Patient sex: M
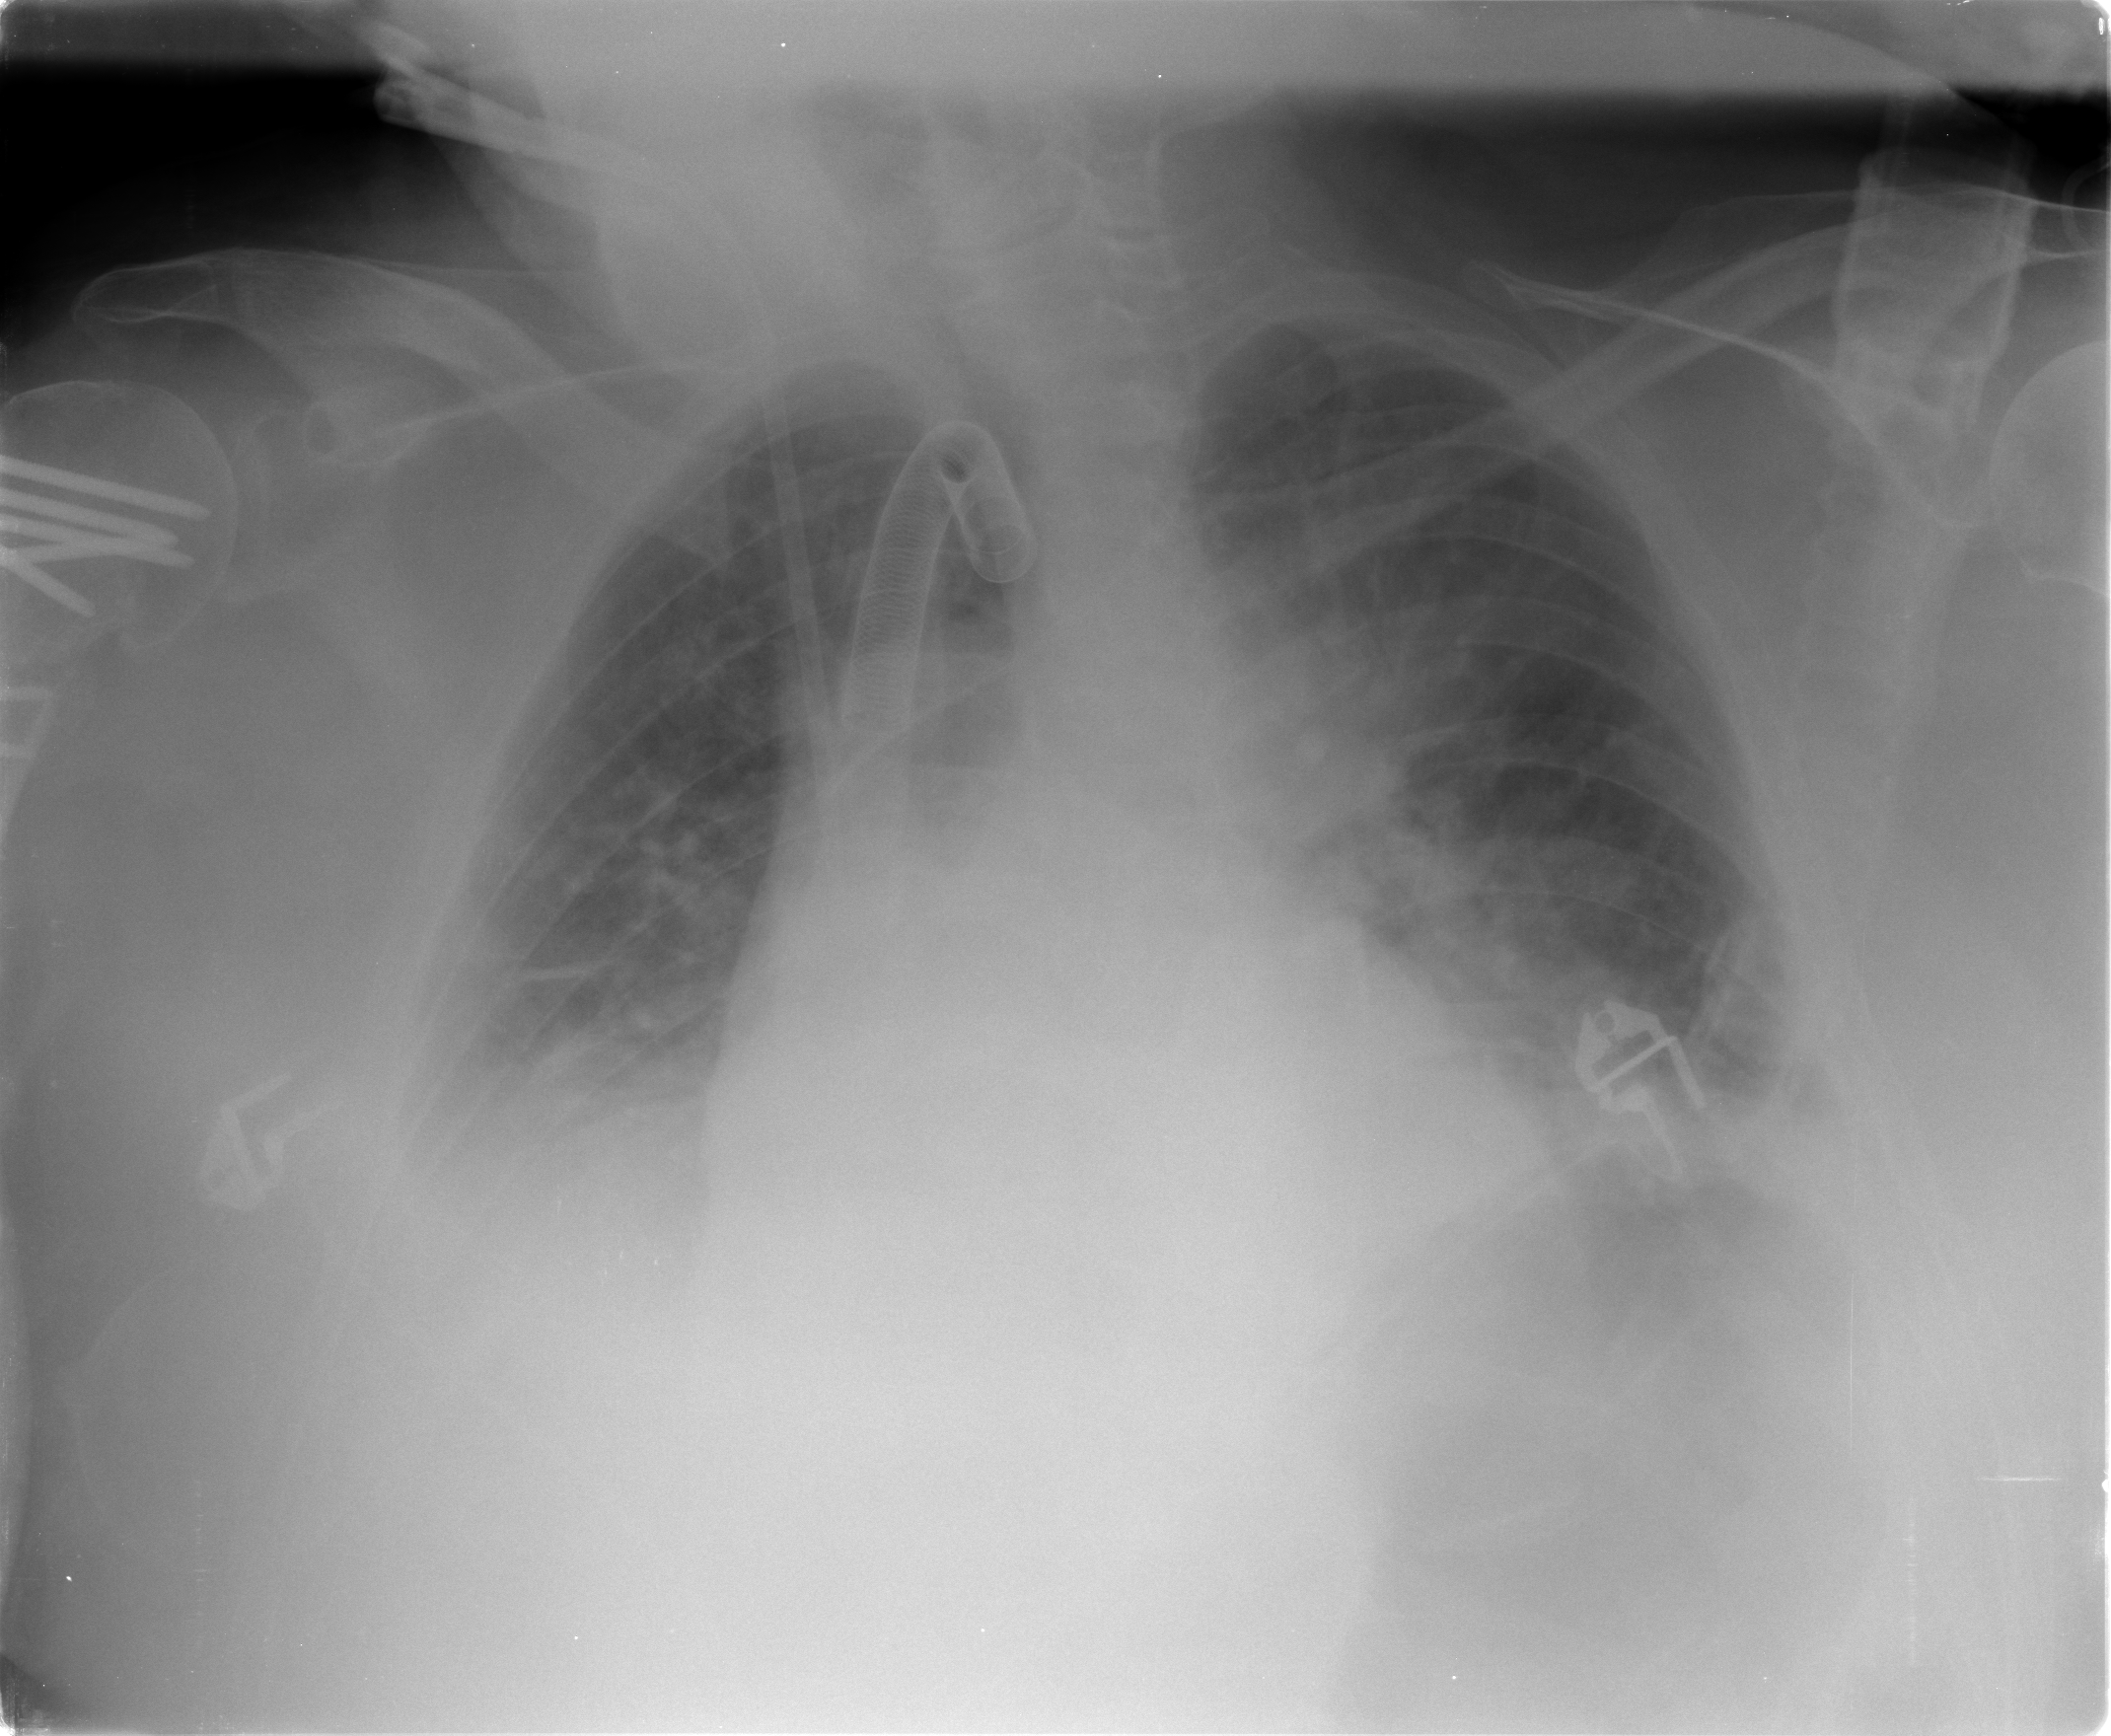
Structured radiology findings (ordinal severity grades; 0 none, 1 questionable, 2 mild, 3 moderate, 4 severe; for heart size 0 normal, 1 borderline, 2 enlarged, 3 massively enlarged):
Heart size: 2
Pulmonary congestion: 2
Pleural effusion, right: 2
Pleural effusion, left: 2
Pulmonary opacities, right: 1
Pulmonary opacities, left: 3
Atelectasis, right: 2
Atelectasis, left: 2